Question: I've got a dataset with aggregated data and total values per category. Example:
Now I want to create a boxplot to visualize the insights of this dataset and not just the (weighted) averages.
I've found some formula's for weighted standard deviation, but nothing I have been able to translate to an excel formula.
Is there a default formula that does this in excel? If not, some suggestions on how to handle this? And how about the quartiles?
Or is the best way to somehow expand the dataset to reflect the frequencies?
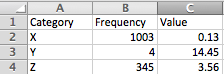
Answer: The formula for the quartiles:
'''
{=PERCENTILE(IF(COLUMN(INDIRECT("1:"&MAX(Data!N3:N15)))<=Data!N3:N15,Data!M3:M15,""),0.25)}
'''
(confirm with Ctrl+Shift+Enter / Command+Enter )
With Column N containing the weights and M the values, giving the 1st quartile.
Now I just need the median, if possible at all without expanding the data... ;)